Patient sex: M
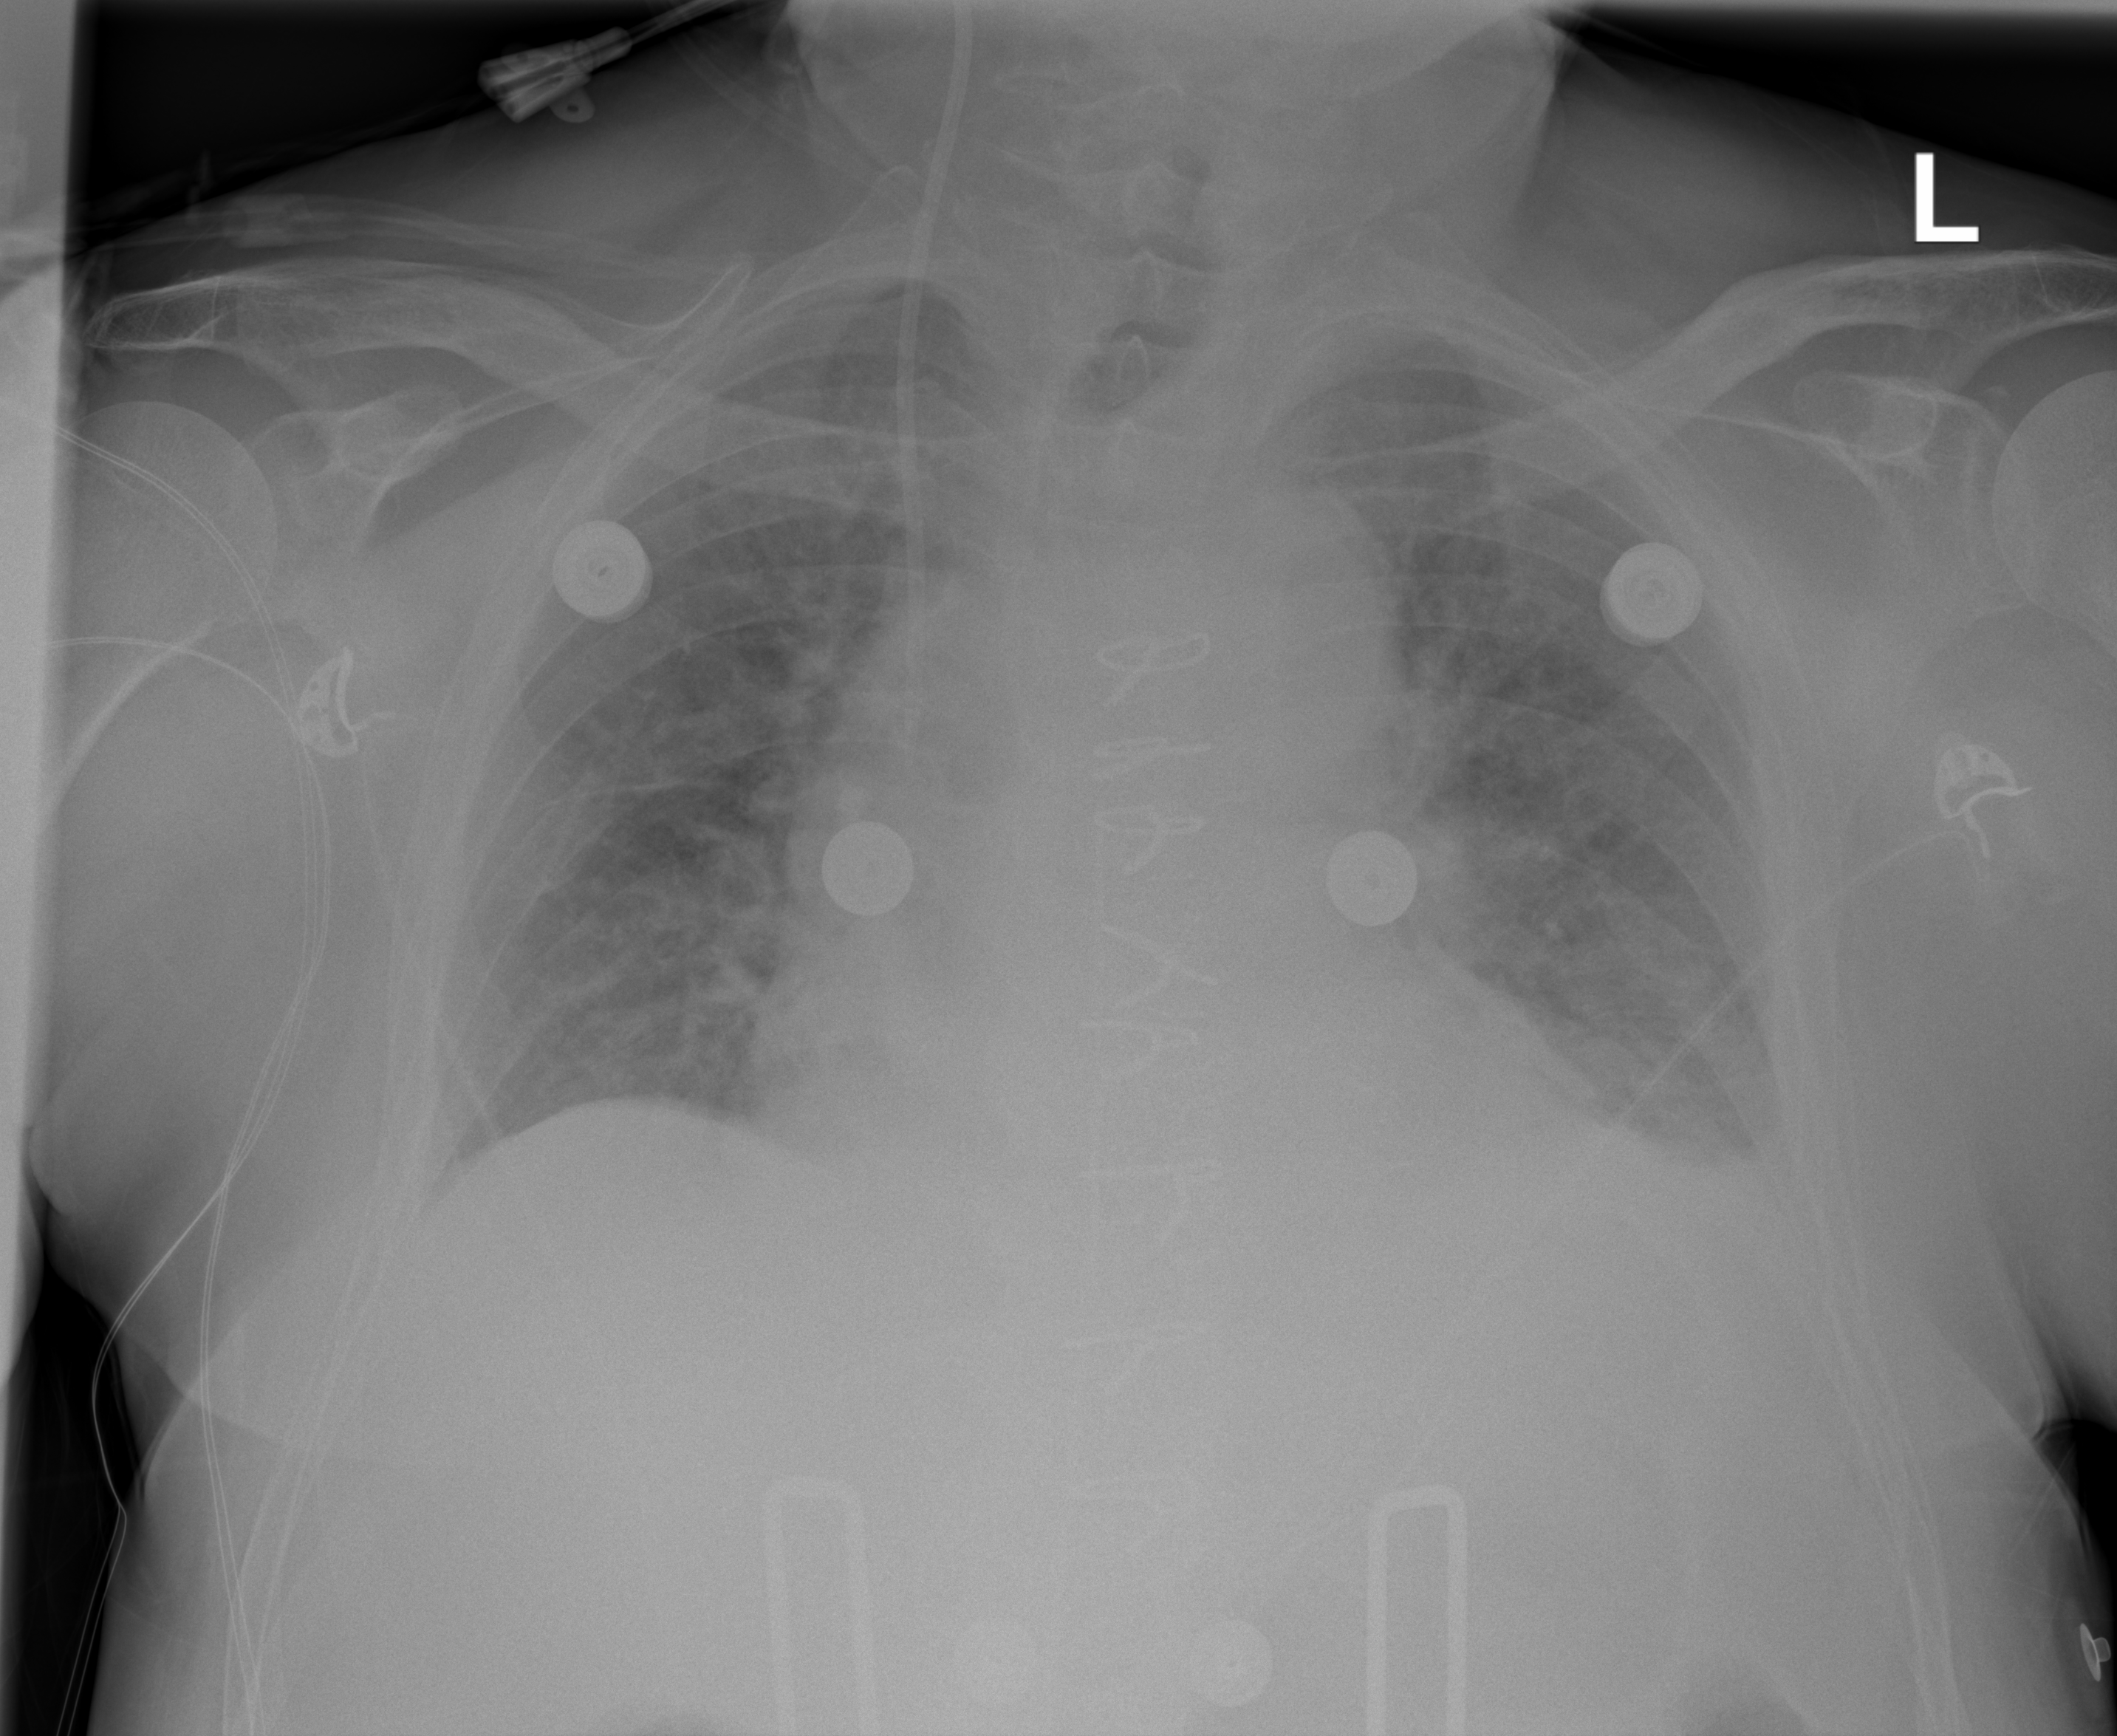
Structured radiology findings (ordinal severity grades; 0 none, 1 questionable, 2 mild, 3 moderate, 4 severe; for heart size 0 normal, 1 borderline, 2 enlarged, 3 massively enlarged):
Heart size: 2
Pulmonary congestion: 2
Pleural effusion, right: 0
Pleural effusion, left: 2
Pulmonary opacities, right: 0
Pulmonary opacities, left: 0
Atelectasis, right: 0
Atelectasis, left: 2